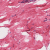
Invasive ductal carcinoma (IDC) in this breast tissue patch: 0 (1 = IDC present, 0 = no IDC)